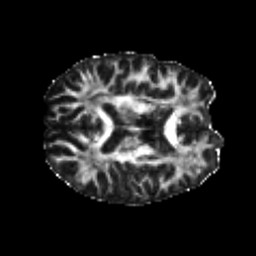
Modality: FA
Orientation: axial
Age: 22
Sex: male
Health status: healthy
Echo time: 0.074 s